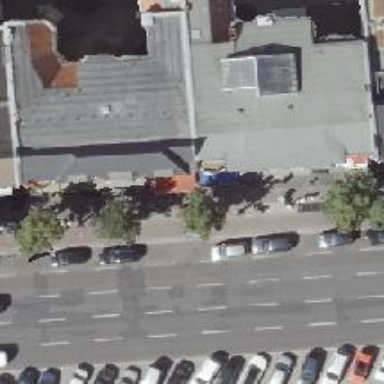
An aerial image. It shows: Solar shop.